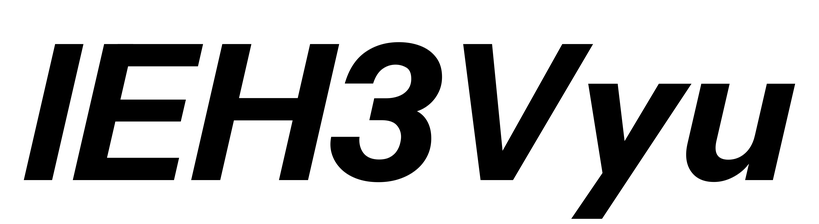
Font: InstrumentSans-Italic_Bold_Italic